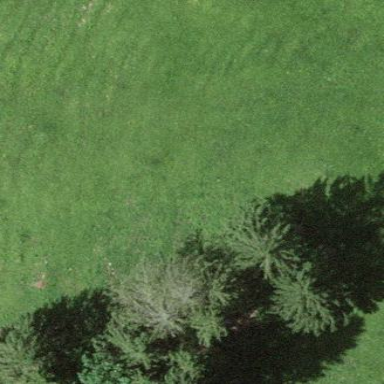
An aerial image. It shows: Forest with mixed types of leaves.